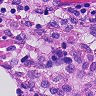
Metastatic tissue present: no